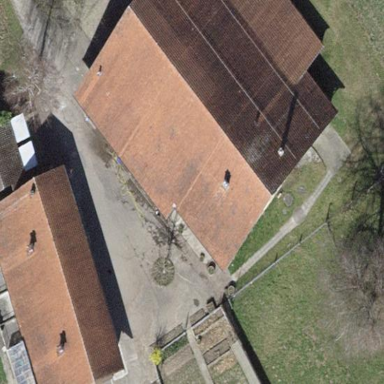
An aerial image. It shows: Farmyard area.